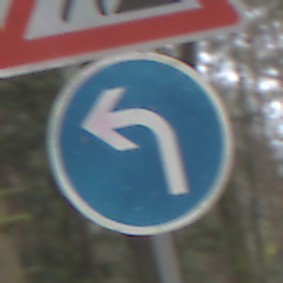
Verkehrszeichen: VorgeschriebeneFahrtrichtungLinks
Zusatzzeichen oben: Arbeitsstelle
Umgebung: Outdoor, Nature
Tageszeit: Midday
Wetter: Overcast
Licht: Natural
Jahreszeit: NotSpecified
Kontrast: LowContrast